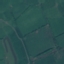
Land use / land cover class: Pasture